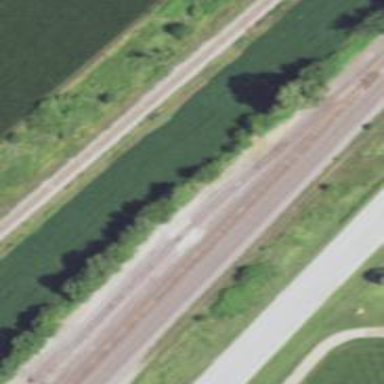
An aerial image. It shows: Trap point for railway derailment prevention.